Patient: sex M, age 44
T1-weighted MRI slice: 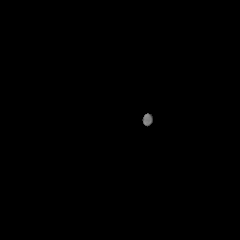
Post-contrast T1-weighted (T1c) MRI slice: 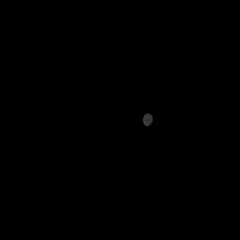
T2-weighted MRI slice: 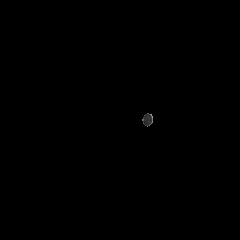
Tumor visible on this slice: no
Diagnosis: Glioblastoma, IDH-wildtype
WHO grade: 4